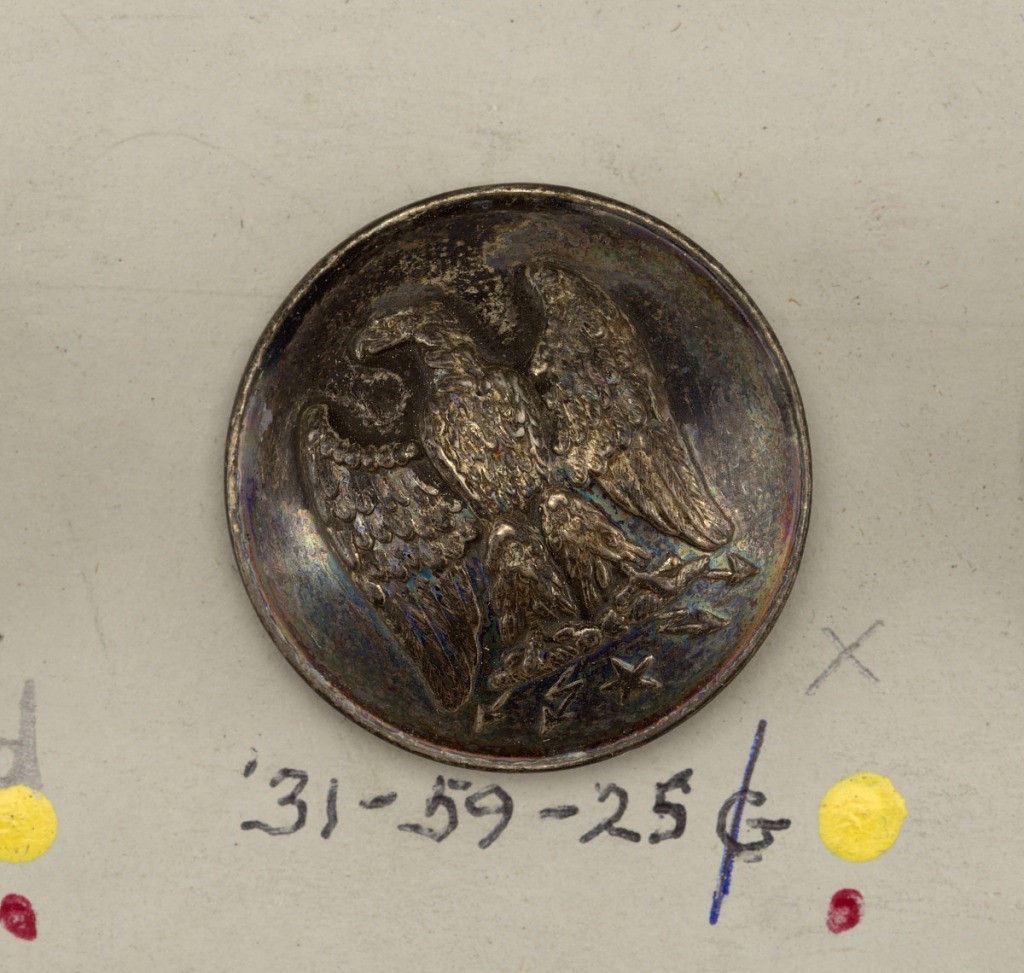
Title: Button
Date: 1853–70
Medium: Brass, gilt
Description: Eagle head to left, wings spread resting on bars and arrow pointed lightning bolts beneath with stars between the bolts.

Components -a,-b are on card i
Component -c is on card 57